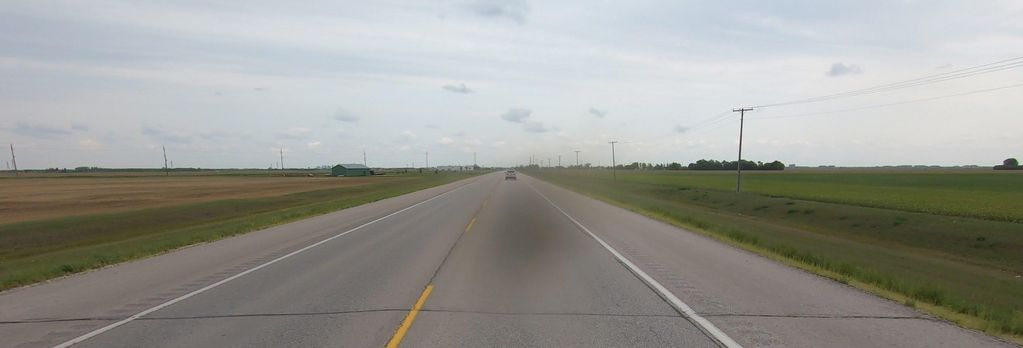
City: winnipeg